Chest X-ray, AP view. Patient: 52 years old, sex F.
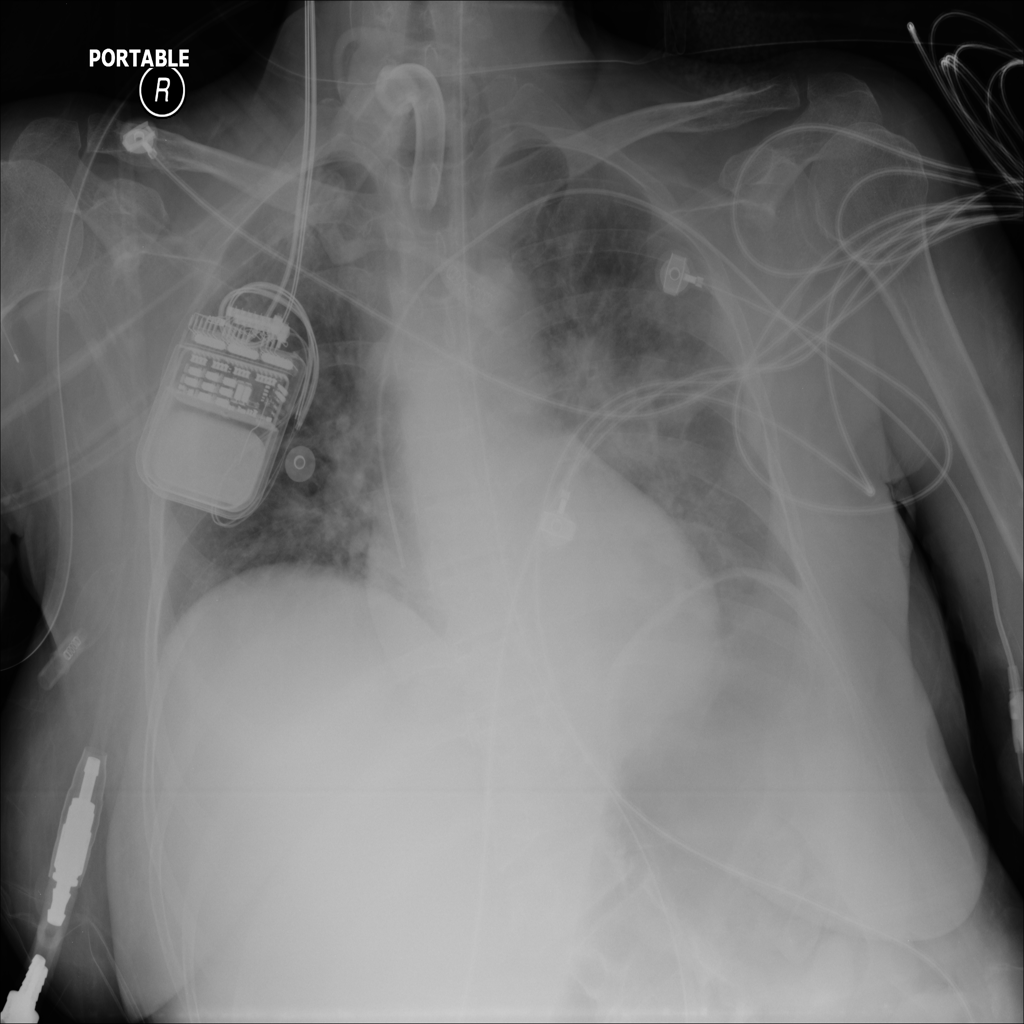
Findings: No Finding